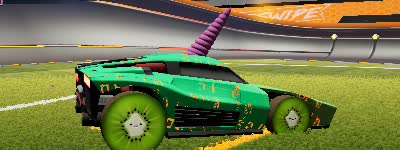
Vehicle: breakout